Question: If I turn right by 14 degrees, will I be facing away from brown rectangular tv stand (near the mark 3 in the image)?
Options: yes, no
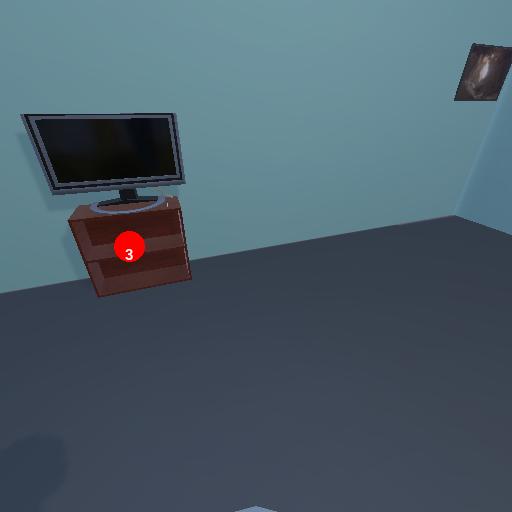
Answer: yes